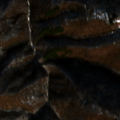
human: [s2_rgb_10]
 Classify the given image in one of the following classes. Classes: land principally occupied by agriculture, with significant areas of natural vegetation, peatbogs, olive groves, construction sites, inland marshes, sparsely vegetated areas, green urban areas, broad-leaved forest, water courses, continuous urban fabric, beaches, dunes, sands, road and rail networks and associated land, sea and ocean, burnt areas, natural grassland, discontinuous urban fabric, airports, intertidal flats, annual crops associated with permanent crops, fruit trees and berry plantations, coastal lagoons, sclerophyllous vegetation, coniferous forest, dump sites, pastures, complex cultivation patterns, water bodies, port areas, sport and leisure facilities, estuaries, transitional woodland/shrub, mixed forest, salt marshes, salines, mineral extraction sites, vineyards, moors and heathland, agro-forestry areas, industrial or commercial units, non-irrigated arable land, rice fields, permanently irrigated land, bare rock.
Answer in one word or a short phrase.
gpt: broad-leaved forest